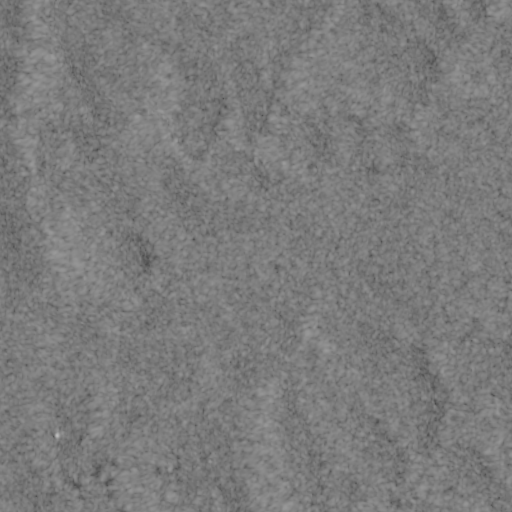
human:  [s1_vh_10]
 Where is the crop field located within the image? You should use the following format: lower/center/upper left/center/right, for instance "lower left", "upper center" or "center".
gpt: The crop field is located in the lower left of the image.
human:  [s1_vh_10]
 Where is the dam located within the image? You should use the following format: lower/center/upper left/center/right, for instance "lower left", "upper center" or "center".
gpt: The dam is located in the lower left of the image.
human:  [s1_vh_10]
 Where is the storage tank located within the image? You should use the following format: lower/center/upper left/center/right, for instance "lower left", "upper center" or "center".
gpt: The storage tank is located in the lower left of the image.
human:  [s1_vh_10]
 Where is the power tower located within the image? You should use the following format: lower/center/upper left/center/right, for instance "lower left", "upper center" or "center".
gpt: There is no power tower in the image.

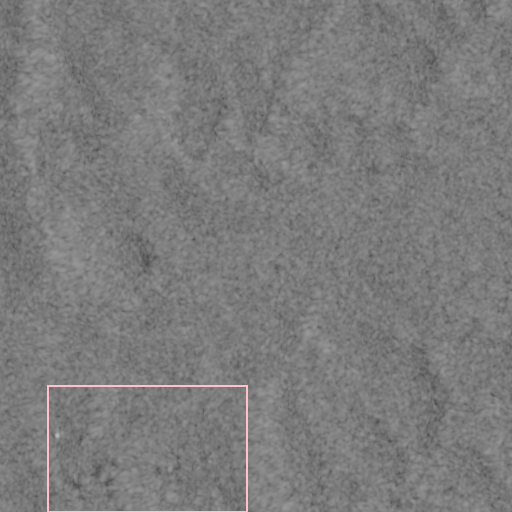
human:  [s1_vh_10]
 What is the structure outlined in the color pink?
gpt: The structure outlined in pink is a crop field.
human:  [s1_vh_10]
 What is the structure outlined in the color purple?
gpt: There is no purple outline.